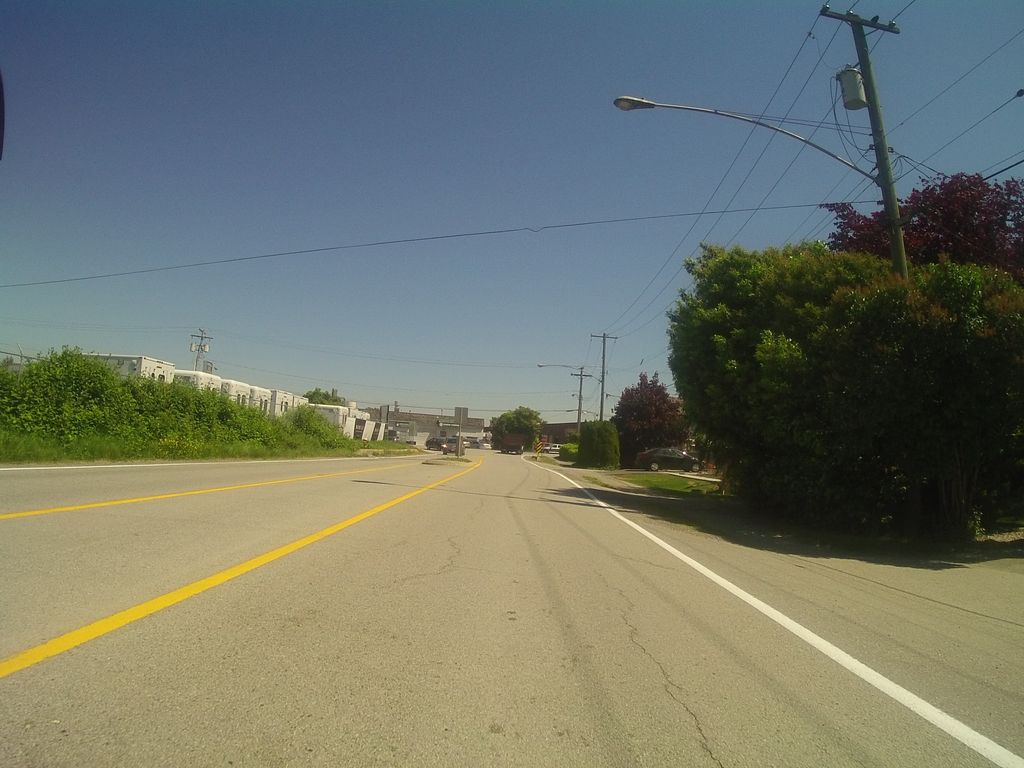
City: vancouver